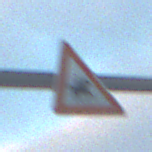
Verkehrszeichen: ReiterLinks
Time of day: SunriseSunset
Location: Outdoor (Beach)
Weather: PartlyCloudy
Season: NotSpecified
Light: Natural